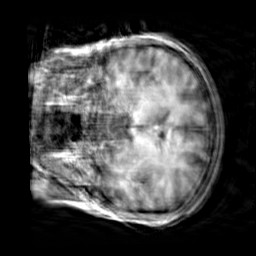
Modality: T1w
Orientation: coronal
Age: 40
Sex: female
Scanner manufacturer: siemens
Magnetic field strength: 3 T
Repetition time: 2.3 s
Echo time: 0.00303 s